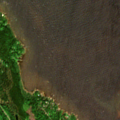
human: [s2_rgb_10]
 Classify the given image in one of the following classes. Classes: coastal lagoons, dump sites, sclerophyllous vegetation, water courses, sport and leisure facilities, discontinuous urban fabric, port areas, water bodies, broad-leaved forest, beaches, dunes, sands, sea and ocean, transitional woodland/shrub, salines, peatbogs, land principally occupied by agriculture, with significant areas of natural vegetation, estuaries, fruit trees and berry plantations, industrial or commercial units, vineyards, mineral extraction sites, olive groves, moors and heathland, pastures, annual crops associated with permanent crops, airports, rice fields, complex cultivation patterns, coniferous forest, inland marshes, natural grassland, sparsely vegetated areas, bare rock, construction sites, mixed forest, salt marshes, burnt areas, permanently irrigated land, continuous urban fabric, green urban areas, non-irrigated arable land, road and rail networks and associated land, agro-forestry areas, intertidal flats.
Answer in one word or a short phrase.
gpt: coniferous forest, mixed forest, sea and ocean